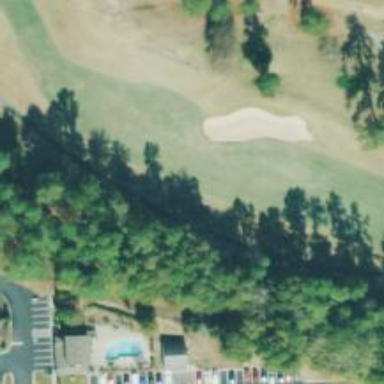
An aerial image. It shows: View of golf hole.